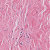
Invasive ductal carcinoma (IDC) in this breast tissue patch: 0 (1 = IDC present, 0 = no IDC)